Field crop: maize
Growth stage: 2
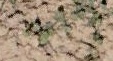
Species: convolvulus